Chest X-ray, PA view. Patient: 46 years old, sex F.
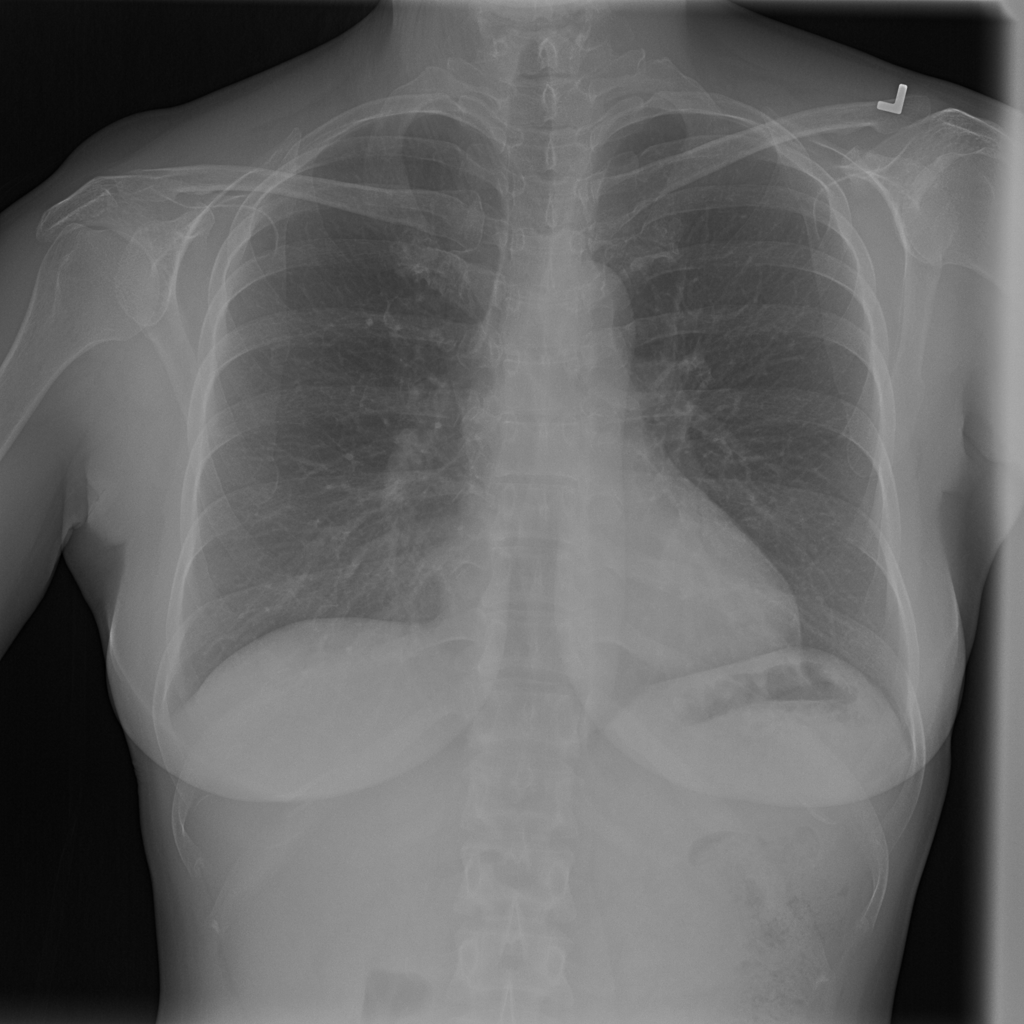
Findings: No Finding